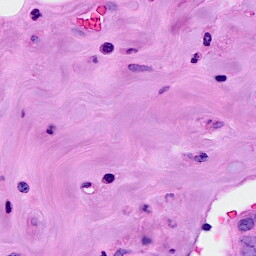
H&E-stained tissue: Breast